Interaction volume radius: 5 \u00c5
Interaction volume height: 15 \u00c5
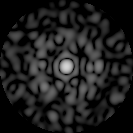
Disorder parameter: 0.8524